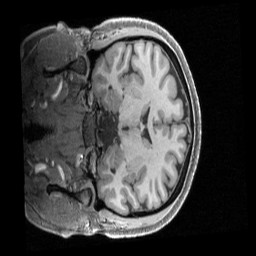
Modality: T1w
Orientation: coronal
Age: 47
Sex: female
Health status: ill
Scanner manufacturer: siemens
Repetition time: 2.4 s
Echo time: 0.00231 s